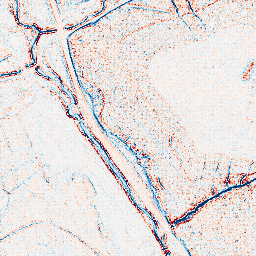
Category: edge_preserving
Decomposition family: anisotropic_diffusion
Decomposition parameters: iterations: 5
kappa: 10
gamma: 0.05
Upsampling method: sinc_blackman
Upsampling parameters: scale: 4
kernel_size: 8
Upsampling scale: 4